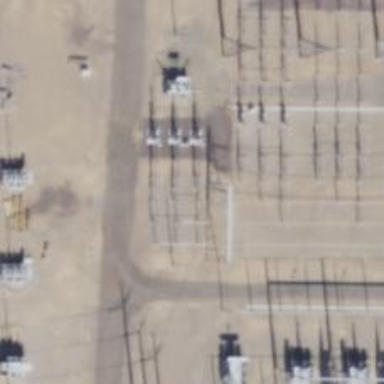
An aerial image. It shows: Switch used for power control.